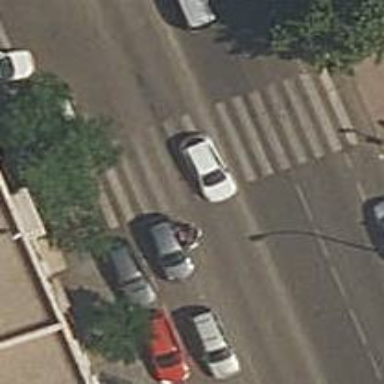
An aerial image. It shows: Uncontrolled road crossing.